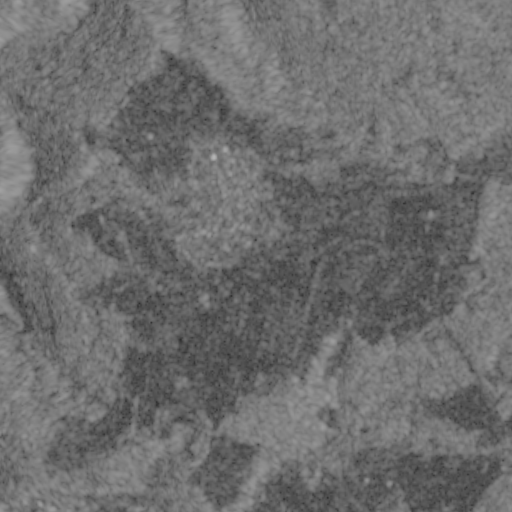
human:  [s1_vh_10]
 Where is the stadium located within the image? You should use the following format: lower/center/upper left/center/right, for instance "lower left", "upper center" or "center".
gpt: The stadium is located in the upper center of the image.
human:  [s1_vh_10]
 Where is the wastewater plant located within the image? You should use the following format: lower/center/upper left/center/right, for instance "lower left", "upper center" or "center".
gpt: The wastewater plant is located in the center left of the image.
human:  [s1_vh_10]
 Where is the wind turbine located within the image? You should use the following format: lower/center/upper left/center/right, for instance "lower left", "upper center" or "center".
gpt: The wind turbine is located in the lower right of the image.
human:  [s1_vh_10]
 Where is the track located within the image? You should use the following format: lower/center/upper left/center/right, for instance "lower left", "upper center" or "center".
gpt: There is no track in the image.

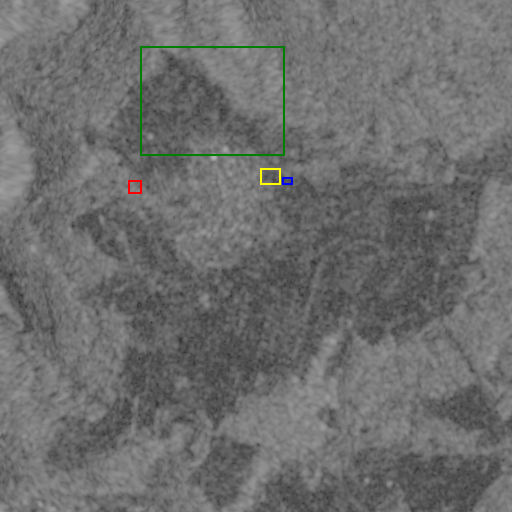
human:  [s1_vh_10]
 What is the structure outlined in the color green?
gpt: The structure outlined in green is a crop field.
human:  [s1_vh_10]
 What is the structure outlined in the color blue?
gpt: The structure outlined in blue is a park.
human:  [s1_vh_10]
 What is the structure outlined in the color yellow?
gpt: The structure outlined in yellow is a stadium.
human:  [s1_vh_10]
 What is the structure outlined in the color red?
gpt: The structure outlined in red is a wastewater plant.
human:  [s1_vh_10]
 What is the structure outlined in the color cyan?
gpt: There is no cyan outline.